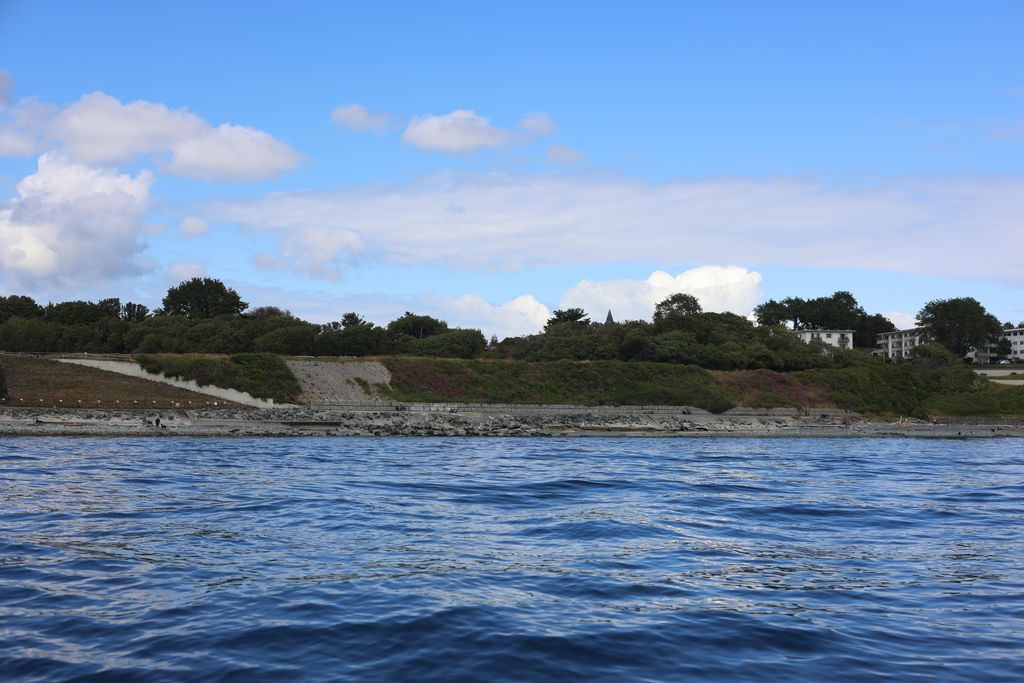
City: victoria